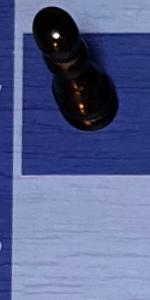
Label: Empty